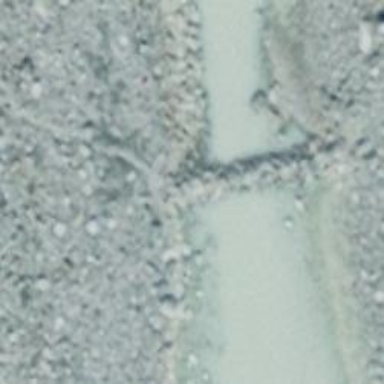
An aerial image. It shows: Path with ford.